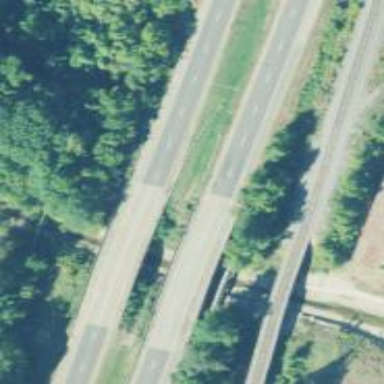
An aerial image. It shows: Bridge over trunk highway with expressway.